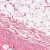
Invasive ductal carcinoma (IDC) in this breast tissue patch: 0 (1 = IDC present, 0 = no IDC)